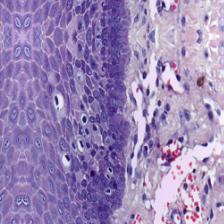
Diagnosis: Normal